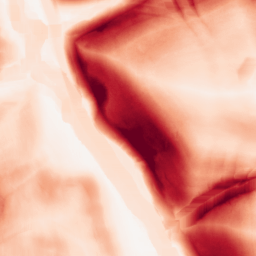
Category: morphological
Decomposition family: morphological_square
Decomposition parameters: operation: gradient
size: 15
Upsampling method: quadratic
Upsampling parameters: scale: 8
Upsampling scale: 8